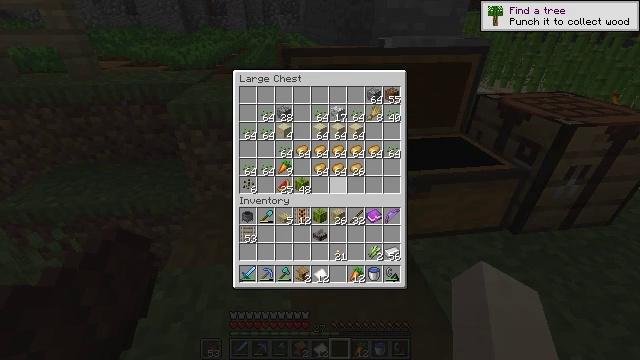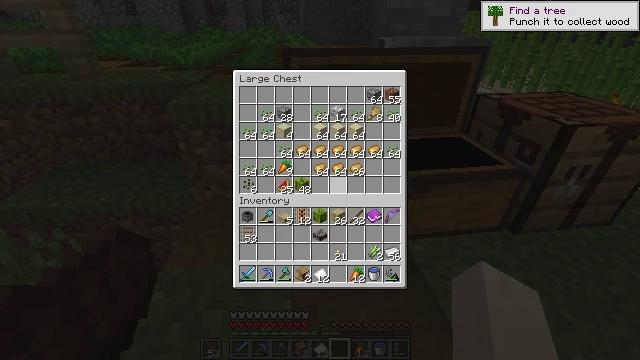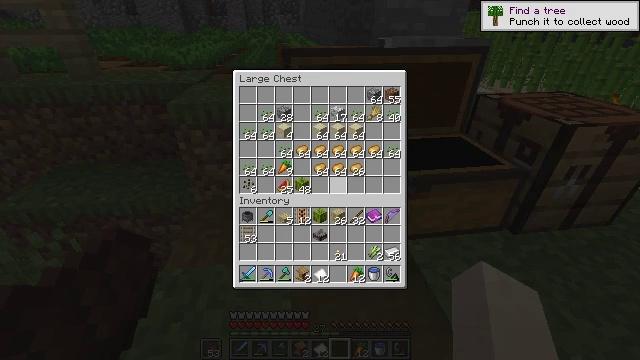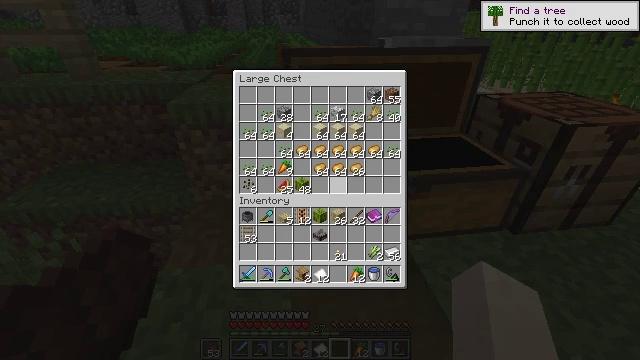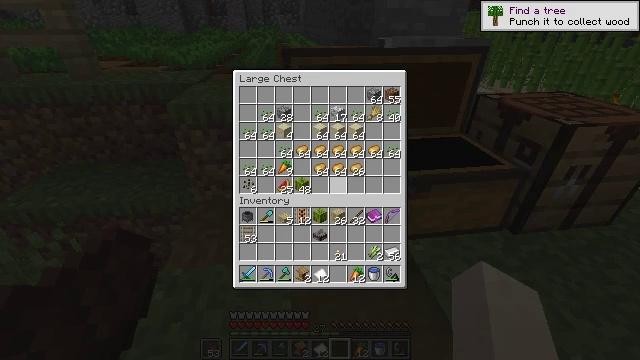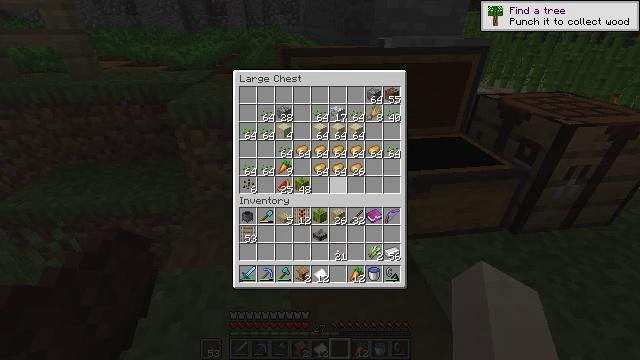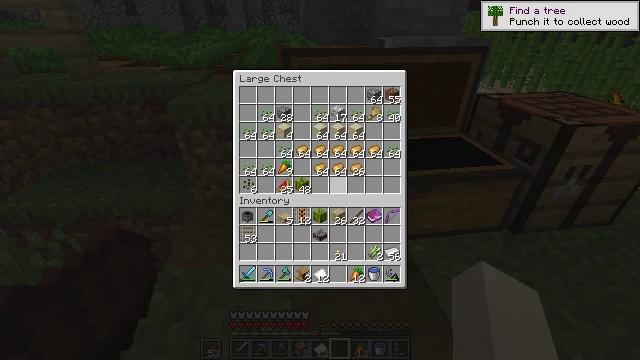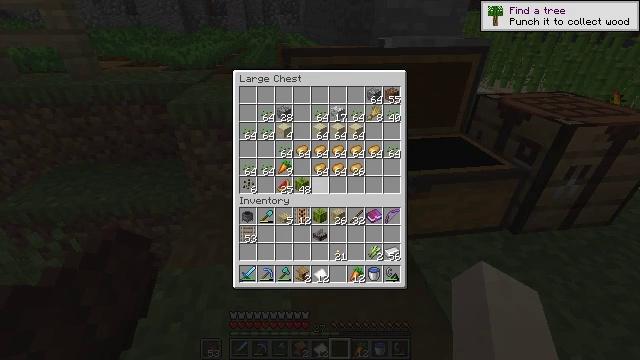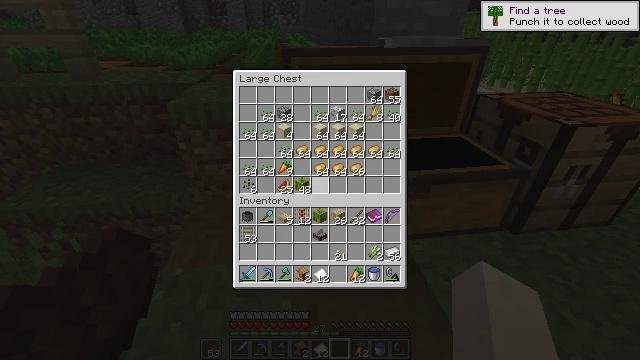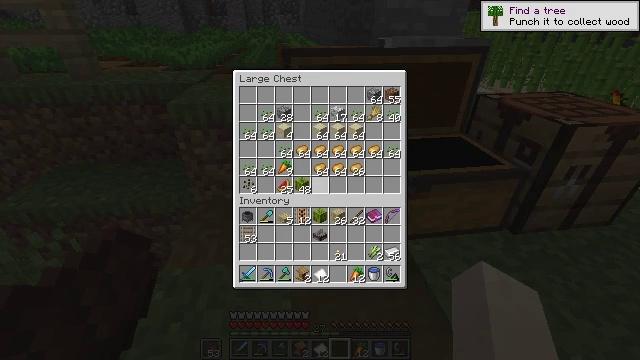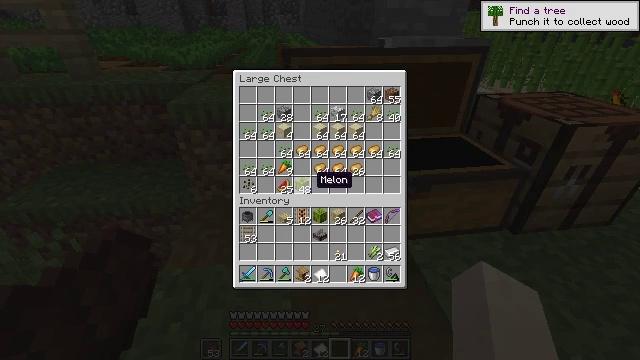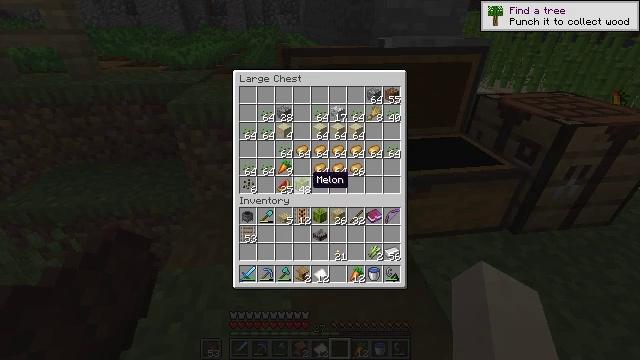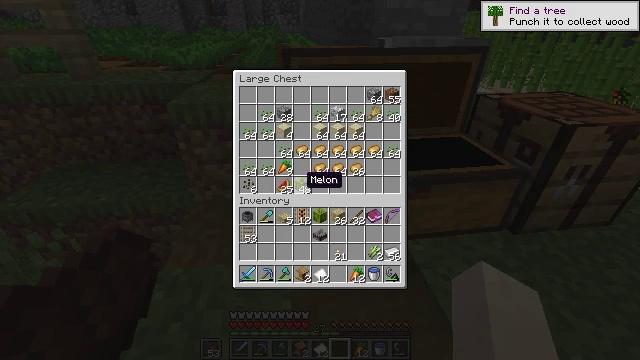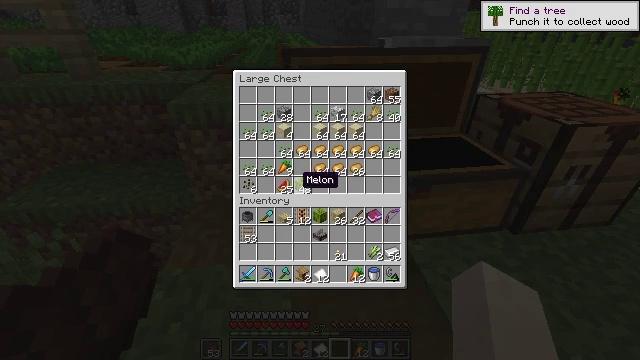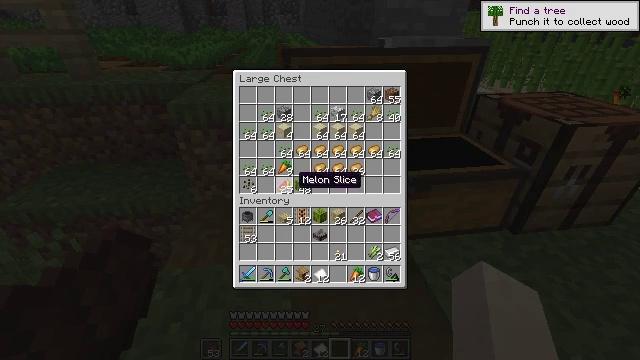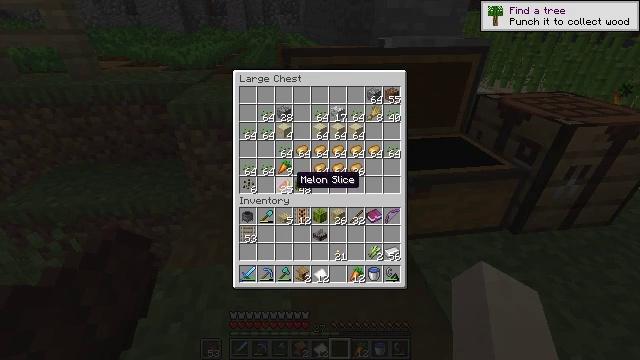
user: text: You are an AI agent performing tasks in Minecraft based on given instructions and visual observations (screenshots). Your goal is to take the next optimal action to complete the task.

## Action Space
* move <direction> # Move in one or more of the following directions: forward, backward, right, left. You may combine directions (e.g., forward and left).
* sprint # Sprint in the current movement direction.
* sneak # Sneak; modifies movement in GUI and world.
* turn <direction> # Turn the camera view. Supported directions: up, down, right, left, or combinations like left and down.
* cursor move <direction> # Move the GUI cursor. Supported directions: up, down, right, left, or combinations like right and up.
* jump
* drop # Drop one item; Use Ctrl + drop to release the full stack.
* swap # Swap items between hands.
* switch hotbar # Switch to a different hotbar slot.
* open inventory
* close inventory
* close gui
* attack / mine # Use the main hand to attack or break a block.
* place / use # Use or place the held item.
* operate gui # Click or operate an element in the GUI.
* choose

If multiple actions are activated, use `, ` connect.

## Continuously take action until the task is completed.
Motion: motion action
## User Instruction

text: Attack the melon to collect it.
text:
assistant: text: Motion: no_op
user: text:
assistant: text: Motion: no_op
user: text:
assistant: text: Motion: no_op
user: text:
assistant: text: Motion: no_op
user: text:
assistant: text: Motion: no_op
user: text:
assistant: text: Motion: no_op
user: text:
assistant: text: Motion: no_op
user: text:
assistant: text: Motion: turn left
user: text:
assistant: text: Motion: no_op
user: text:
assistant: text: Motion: no_op
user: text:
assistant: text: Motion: no_op
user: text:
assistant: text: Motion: no_op
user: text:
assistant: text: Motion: no_op
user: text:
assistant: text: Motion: no_op
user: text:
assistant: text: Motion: no_op
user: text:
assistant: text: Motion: no_op
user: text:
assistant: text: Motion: no_op
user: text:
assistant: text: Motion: no_op
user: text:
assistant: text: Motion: no_op
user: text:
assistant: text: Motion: no_op
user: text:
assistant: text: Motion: attack / mine
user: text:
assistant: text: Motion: attack / mine
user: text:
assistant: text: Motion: attack / mine
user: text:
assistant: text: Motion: no_op
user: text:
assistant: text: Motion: turn right and down
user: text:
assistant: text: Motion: no_op
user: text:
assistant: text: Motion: no_op
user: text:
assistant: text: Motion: no_op
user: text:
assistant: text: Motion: attack / mine
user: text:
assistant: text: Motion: attack / mine